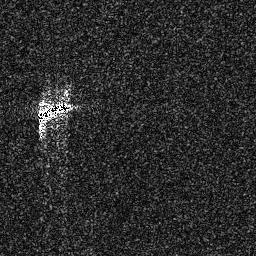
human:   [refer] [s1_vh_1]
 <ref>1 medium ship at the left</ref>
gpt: <box>[[12, 38, 26, 48, 0]]</box>